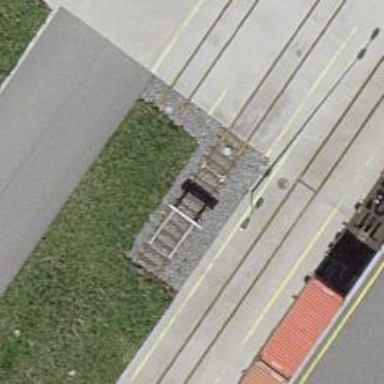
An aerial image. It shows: Railway buffer stop.